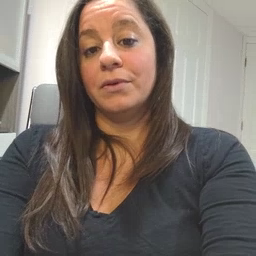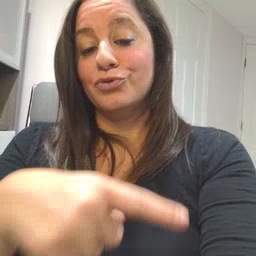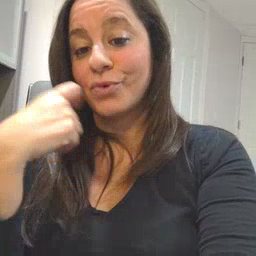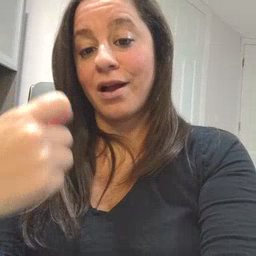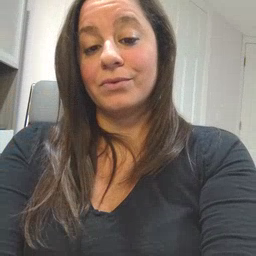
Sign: dry